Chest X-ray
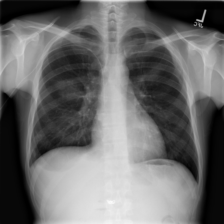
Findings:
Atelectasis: negative
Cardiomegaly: negative
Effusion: negative
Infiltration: negative
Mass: negative
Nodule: negative
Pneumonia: negative
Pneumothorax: negative
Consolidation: negative
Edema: negative
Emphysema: negative
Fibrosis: negative
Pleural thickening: negative
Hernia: negative